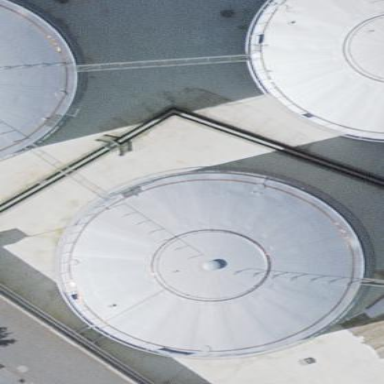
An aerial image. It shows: Industrial building with storage tank.